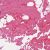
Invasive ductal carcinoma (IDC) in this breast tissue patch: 0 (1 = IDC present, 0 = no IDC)